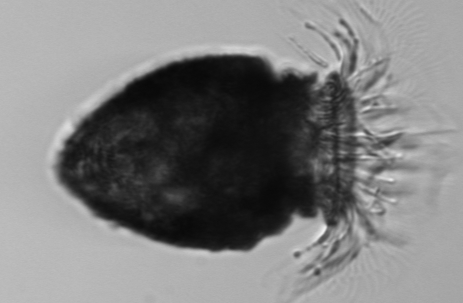
Label: Stenosemella_morphotype1